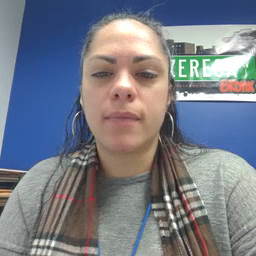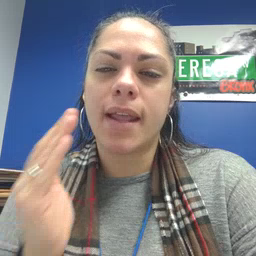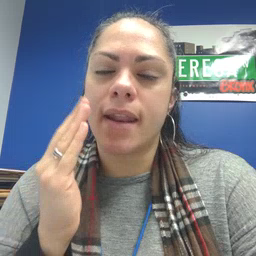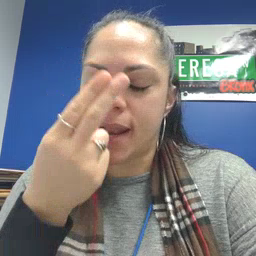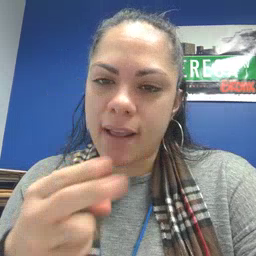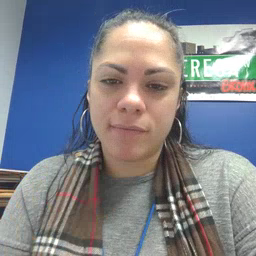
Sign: nap